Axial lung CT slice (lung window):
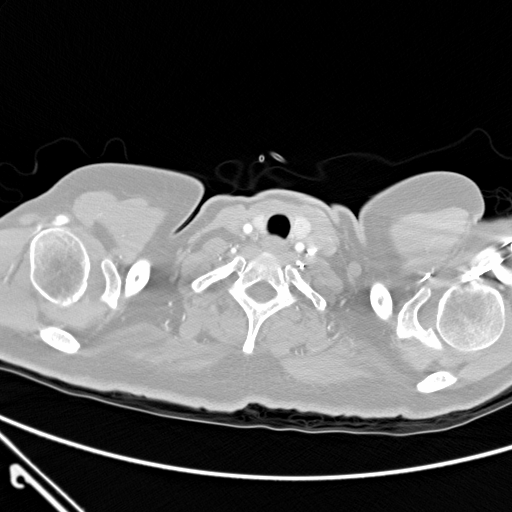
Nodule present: no